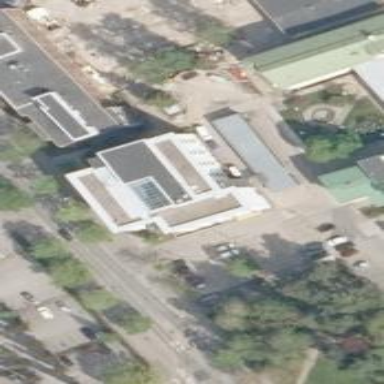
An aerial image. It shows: School building.